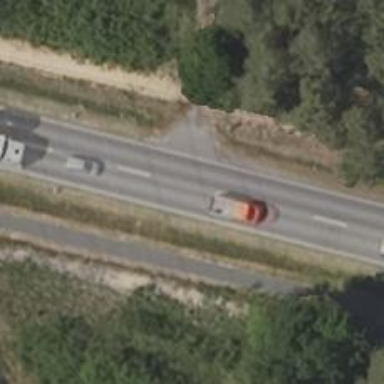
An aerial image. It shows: Secondary road with asphalt surface and lane markings.